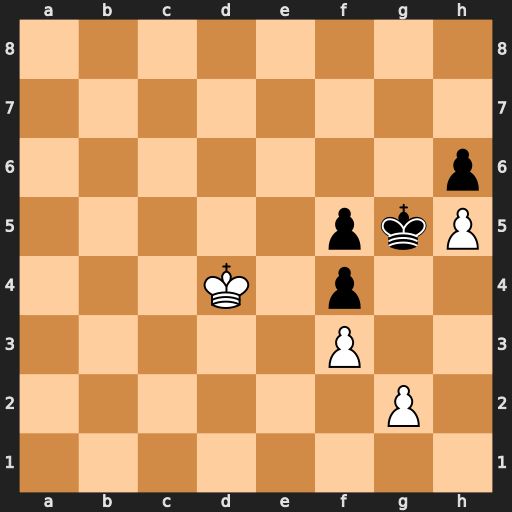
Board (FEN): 8/8/7p/5pkP/3K1p2/5P2/6P1/8
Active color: w
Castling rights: -
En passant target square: -
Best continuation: Ke5 Kxh5 Kxf5 Kh4 Kxf4